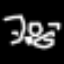
Label: octagon